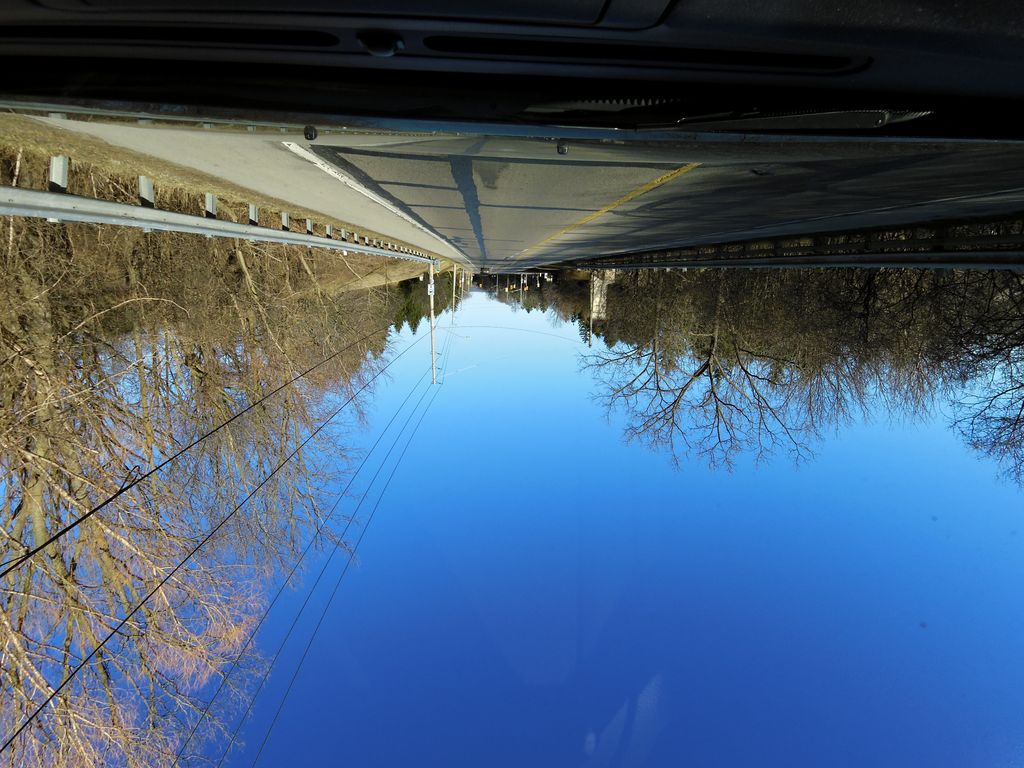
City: hamilton